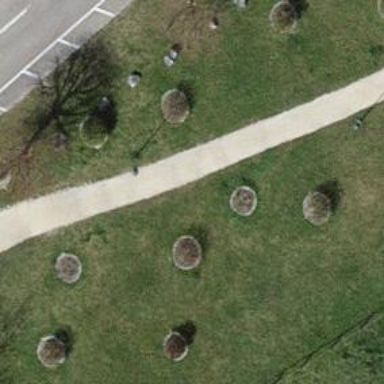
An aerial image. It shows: Shrub in its natural environment.